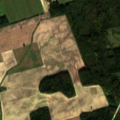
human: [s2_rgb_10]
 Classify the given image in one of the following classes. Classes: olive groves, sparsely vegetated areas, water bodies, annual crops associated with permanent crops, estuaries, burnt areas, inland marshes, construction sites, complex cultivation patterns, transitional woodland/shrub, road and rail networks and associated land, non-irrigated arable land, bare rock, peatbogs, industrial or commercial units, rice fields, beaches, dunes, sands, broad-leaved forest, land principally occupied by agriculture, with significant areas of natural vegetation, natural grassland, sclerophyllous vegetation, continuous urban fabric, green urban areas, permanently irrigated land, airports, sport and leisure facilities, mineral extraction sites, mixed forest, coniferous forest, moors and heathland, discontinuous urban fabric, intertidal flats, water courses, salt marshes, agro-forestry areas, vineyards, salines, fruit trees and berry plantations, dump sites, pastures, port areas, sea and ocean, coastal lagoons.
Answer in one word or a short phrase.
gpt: non-irrigated arable land, broad-leaved forest, mixed forest